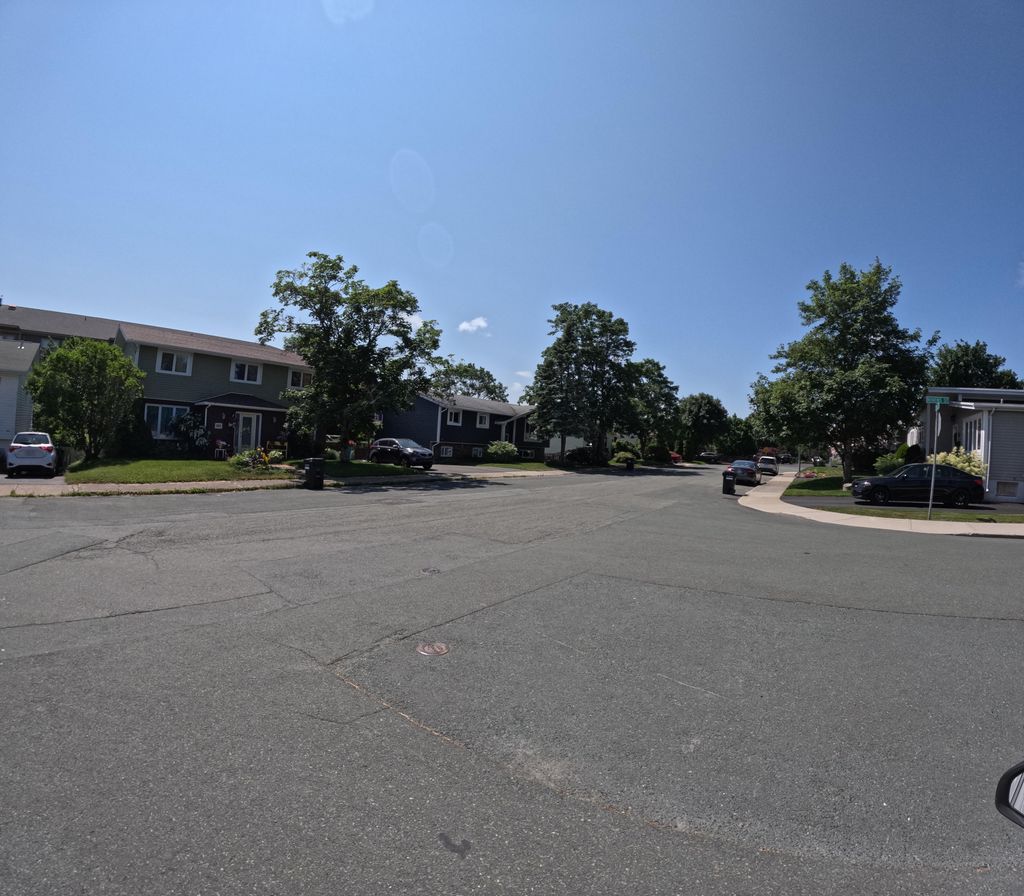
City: st_johns